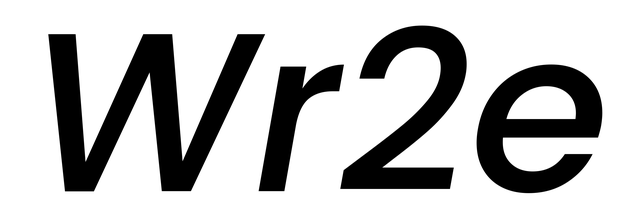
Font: Poppins-MediumItalic